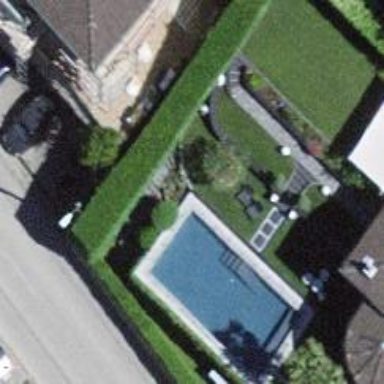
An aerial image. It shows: Swimming pool located in leisure land.